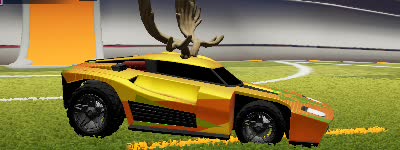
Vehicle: breakout